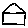
Label: house